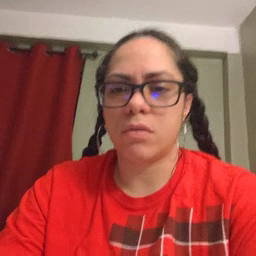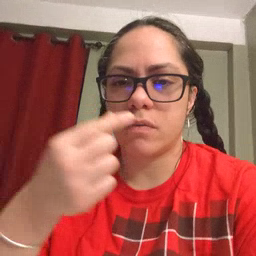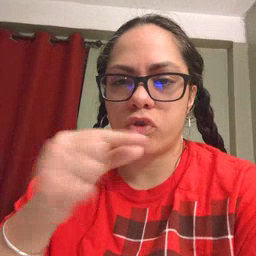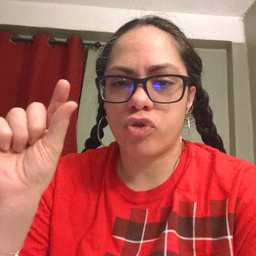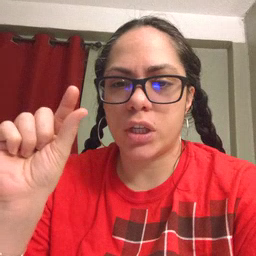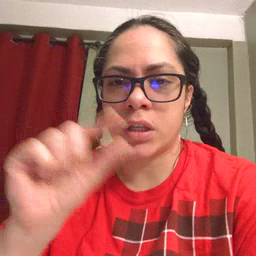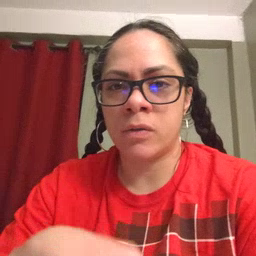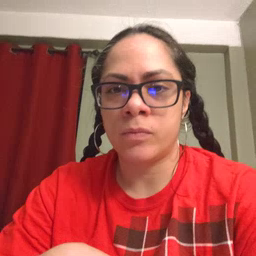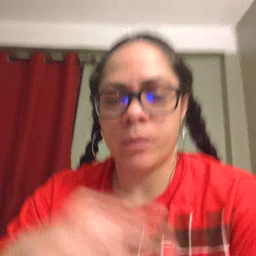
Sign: green